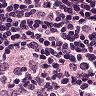
Metastatic tissue present: yes